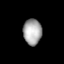
Tissue: lung
Cell type: Epithelial cells
Senescence score: 0.2114
Nuclear area (px): 466
Mean DAPI intensity: 168.449